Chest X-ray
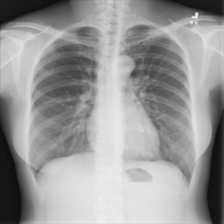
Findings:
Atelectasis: negative
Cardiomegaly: negative
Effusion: negative
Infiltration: negative
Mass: negative
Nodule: negative
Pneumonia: negative
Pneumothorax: negative
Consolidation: negative
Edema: negative
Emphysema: negative
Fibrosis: negative
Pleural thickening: negative
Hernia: negative